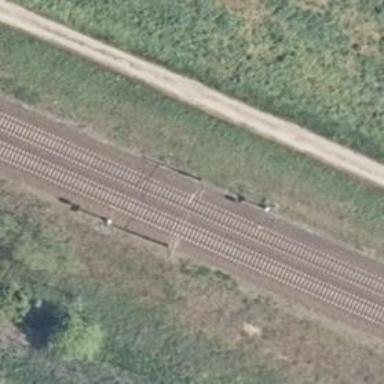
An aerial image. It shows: Railway milestone with catenary mast.